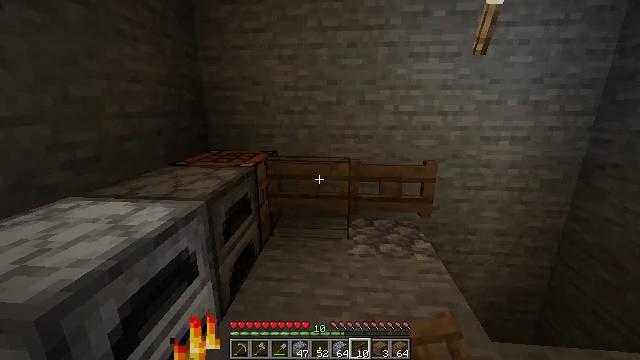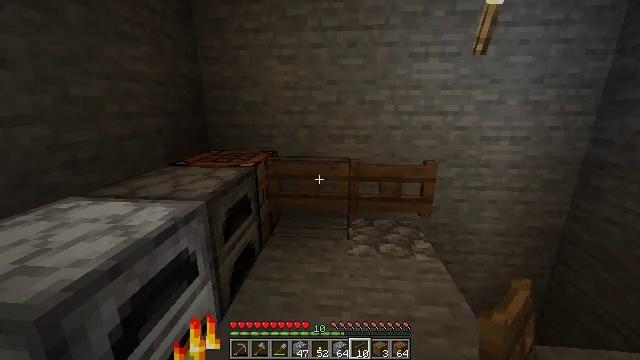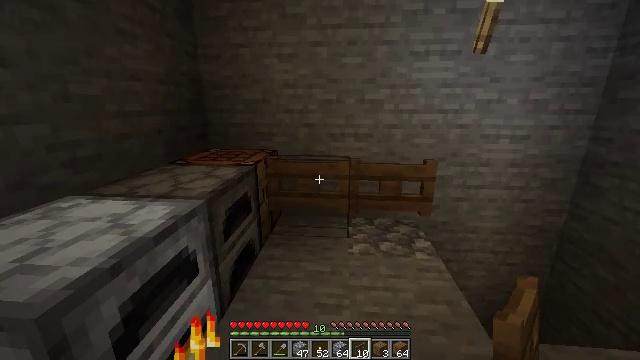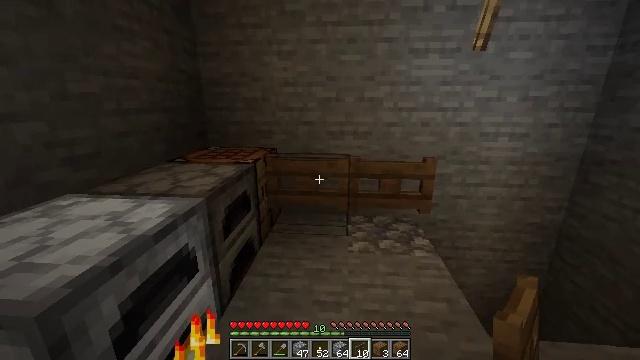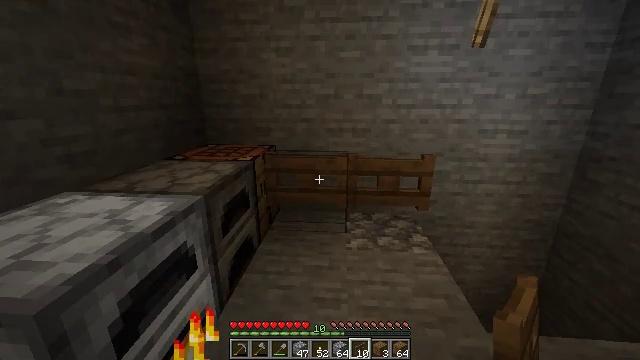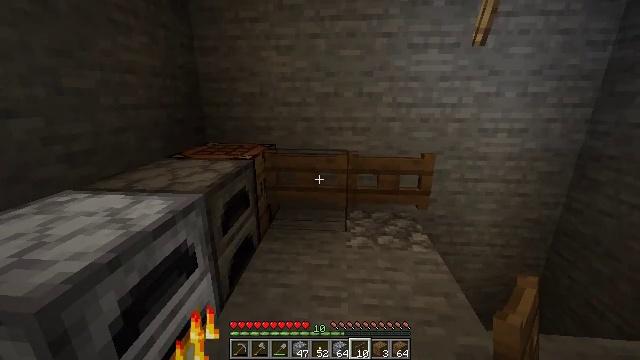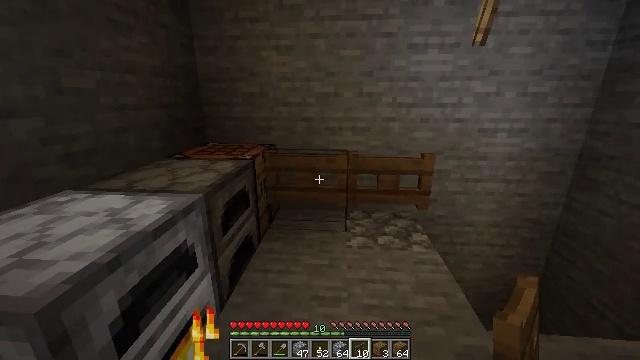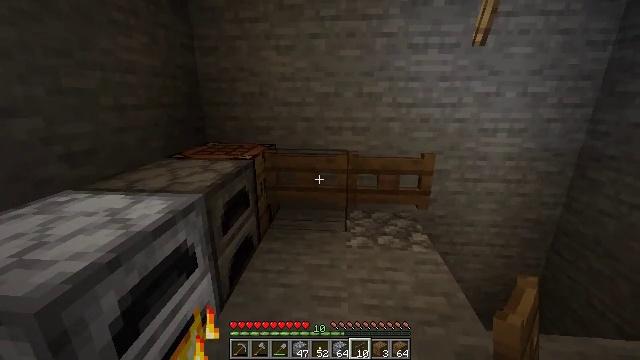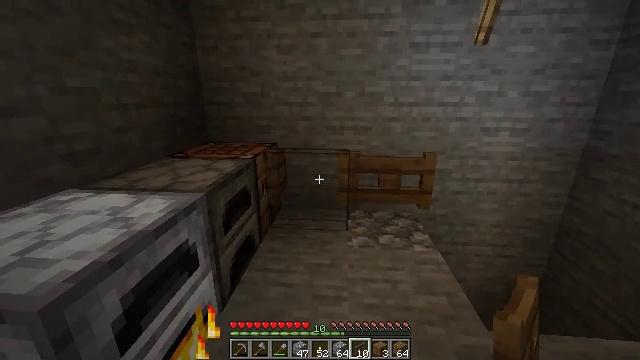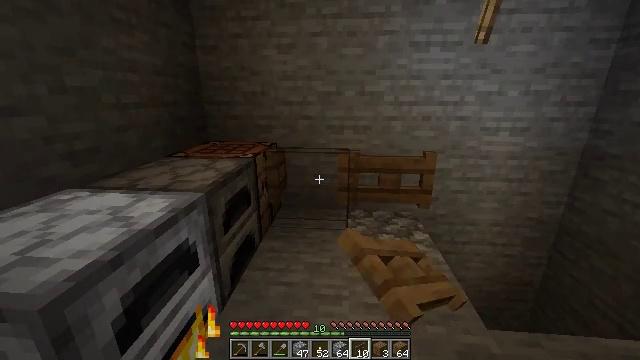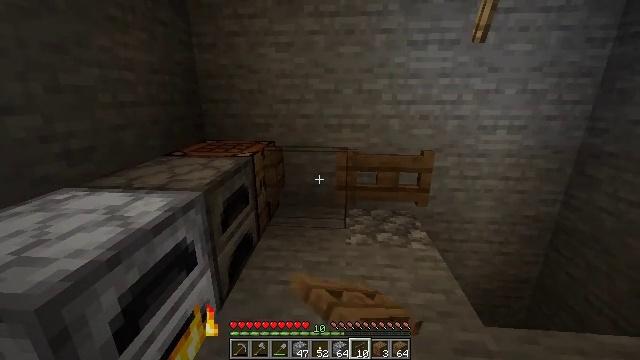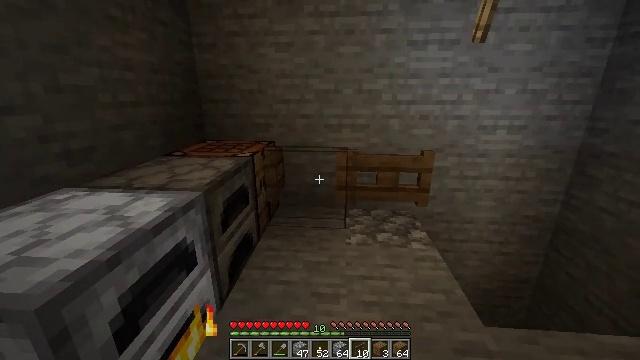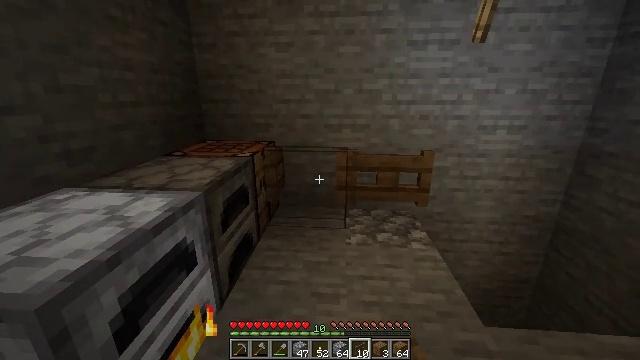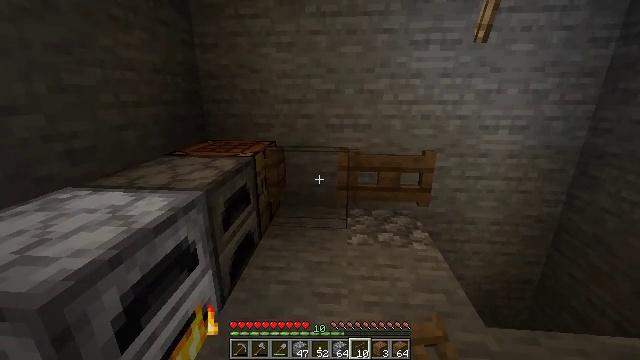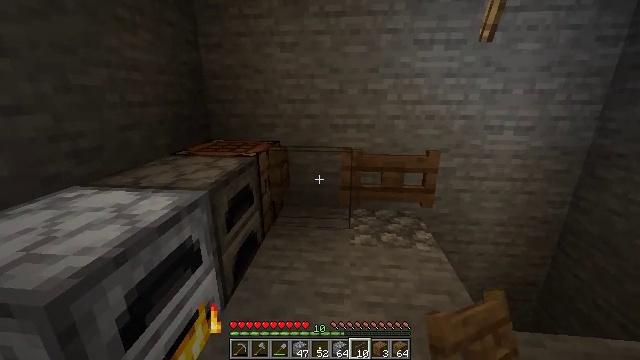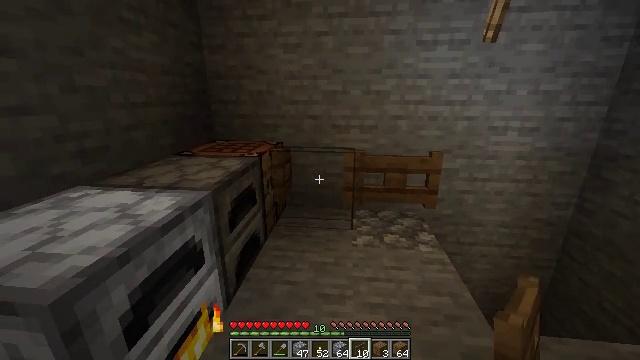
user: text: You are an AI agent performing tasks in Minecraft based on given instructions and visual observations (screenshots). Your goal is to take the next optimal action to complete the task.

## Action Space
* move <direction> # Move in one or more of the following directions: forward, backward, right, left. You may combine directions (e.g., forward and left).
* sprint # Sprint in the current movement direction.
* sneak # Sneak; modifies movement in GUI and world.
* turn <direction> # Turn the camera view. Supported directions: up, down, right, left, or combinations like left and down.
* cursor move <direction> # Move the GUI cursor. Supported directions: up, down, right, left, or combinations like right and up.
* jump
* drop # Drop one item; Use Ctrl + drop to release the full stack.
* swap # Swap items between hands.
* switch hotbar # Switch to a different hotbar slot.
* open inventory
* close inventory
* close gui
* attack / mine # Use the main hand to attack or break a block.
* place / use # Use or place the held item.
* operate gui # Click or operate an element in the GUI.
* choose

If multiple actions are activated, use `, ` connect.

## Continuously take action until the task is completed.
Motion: motion action
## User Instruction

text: Gather the spruce fence gate by attacking it.
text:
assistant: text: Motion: no_op
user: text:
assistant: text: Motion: no_op
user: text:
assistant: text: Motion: no_op
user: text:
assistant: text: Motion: no_op
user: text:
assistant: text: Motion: no_op
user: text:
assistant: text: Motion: no_op
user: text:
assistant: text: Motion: no_op
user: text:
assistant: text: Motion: use / place
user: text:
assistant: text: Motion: use / place
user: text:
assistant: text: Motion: use / place
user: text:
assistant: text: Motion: no_op
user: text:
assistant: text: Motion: no_op
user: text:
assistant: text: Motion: no_op
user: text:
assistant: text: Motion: no_op
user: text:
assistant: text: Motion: no_op
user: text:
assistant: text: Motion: no_op
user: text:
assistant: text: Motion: use / place
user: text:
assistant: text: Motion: use / place
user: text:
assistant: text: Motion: no_op
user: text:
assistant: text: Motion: no_op
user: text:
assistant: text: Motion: no_op
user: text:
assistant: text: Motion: turn right
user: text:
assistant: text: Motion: turn right
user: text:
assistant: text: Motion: move forward
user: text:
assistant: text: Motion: move forward
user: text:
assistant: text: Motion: move forward
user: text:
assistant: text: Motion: move forward
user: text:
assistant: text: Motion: move forward
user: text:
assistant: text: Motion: move forward
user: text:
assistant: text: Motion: move forward